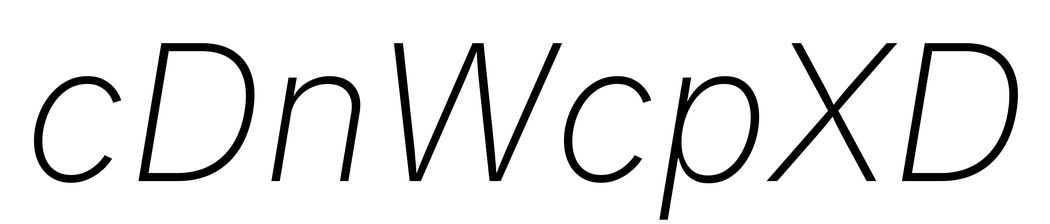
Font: Inter-Italic_ExtraLight_Italic